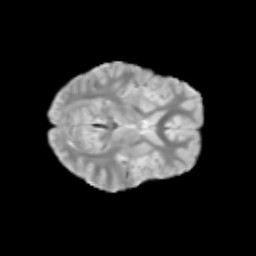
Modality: T2w
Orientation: axial
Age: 10
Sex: female
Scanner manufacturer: siemens
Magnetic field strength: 3 T
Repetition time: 3.8 s
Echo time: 0.07 s